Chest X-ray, PA view. Patient: 9 years old, sex M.
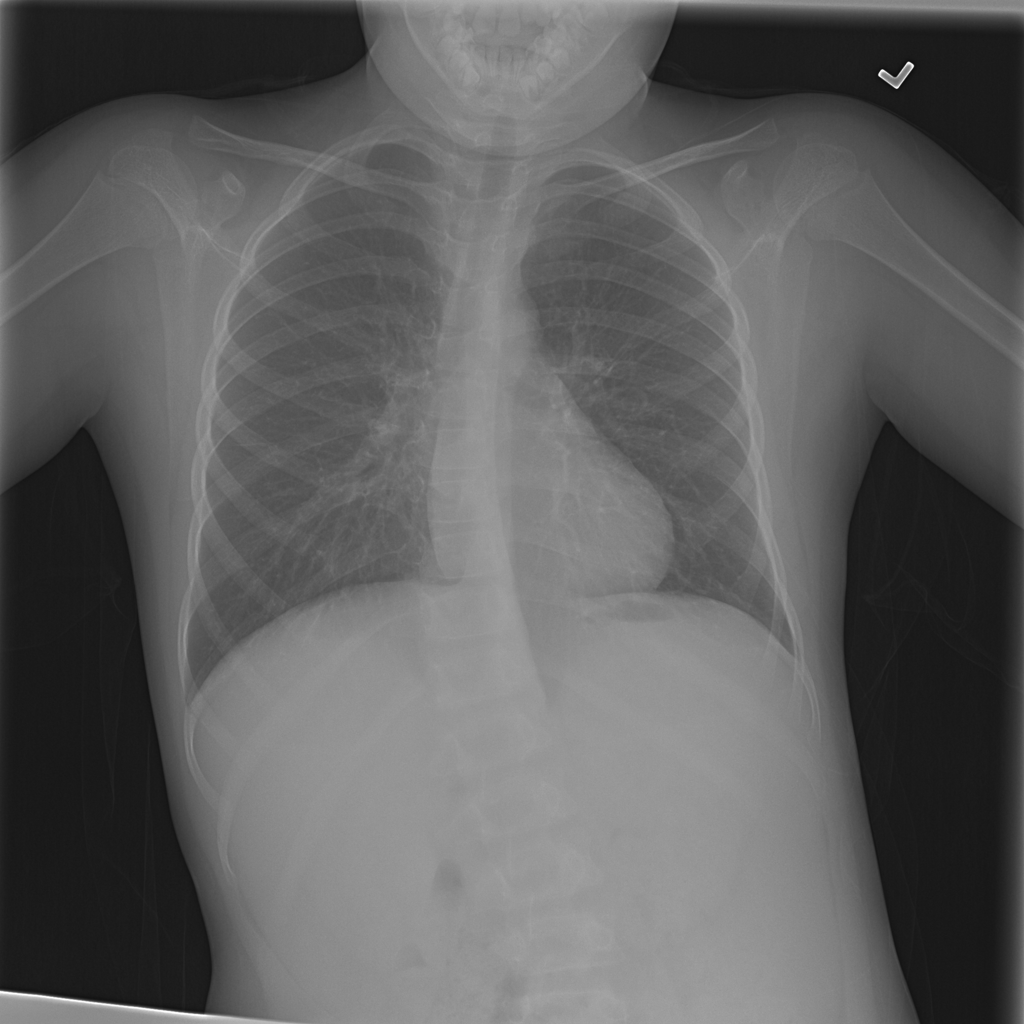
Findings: No Finding